Field crop: maize
Growth stage: 2
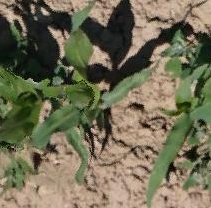
Species: maize